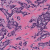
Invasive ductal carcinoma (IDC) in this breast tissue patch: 1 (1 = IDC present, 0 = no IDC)